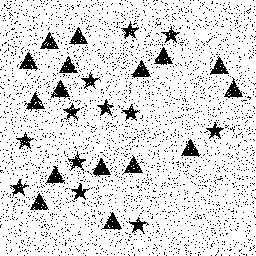
Squares: 0
Triangles: 16
Stars: 12
Total shapes: 28